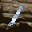
Label: 1